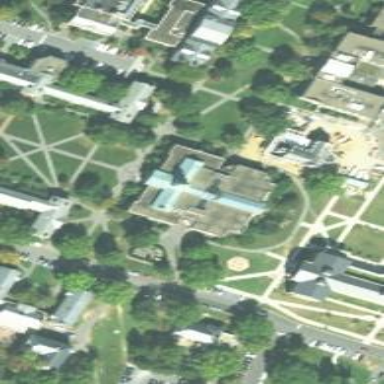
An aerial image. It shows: University building that houses library.